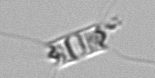
Label: Chaetoceros_didymus